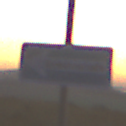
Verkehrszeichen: EinbahnstrasseLinksweisend
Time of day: SunriseSunset
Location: Outdoor (Nature)
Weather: Clear
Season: NotSpecified
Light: Natural